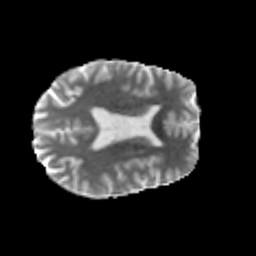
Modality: MD
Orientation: axial
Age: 38
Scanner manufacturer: philips
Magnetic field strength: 3 T
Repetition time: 8.559 s
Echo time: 0.1273 s